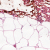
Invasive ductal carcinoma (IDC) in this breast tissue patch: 0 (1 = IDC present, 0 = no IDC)